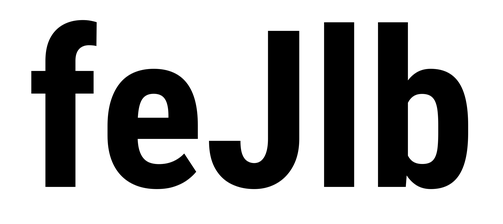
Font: Roboto_Condensed_Bold